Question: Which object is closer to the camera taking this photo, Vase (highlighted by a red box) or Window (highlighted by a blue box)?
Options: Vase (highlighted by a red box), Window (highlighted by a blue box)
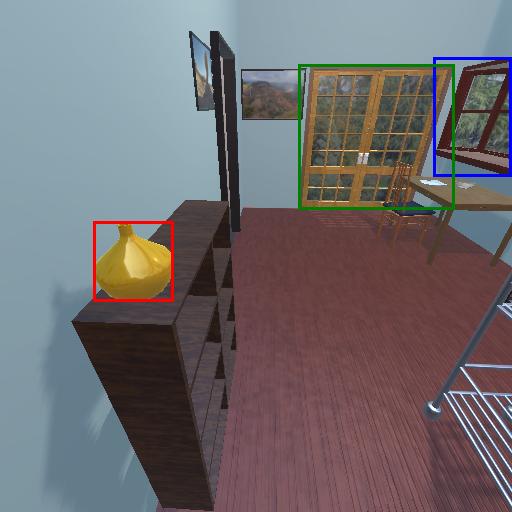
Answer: Vase (highlighted by a red box)